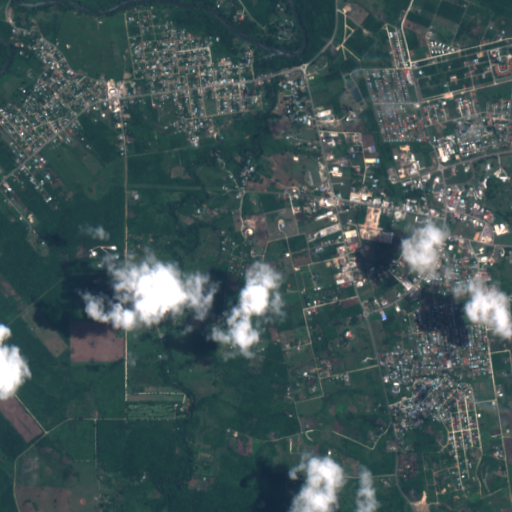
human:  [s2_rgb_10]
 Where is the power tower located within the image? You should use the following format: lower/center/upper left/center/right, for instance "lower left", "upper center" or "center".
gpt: The power tower is located in the upper left of the image.
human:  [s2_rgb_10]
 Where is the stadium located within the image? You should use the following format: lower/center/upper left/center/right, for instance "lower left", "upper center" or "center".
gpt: The stadium is located in the upper center of the image.
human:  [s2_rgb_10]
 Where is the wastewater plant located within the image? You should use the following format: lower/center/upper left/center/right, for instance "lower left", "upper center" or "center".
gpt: The wastewater plant is located in the upper center of the image.
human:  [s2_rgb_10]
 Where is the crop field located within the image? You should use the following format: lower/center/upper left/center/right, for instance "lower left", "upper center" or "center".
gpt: There is no crop field in the image.